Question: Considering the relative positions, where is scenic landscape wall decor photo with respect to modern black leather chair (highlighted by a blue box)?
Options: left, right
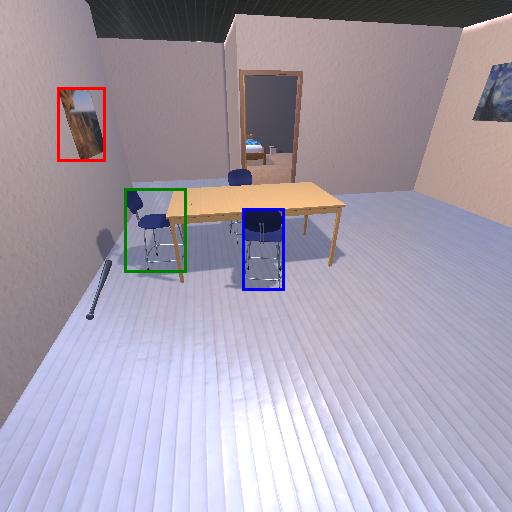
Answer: left